Question: I am using Woocommerce with WordPress. How do I calculate pricing based on number of attributes selected as shown in the image. E.g. the current order should amount to Rs. 9100 as there are 9 attributes priced at Rs. 1000 each and Rs. 100 for the product base price.
Overall quantity for the product always is one.

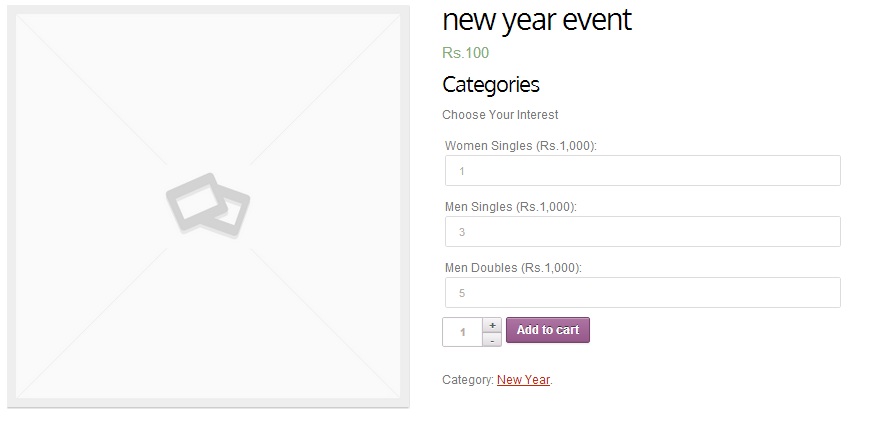
Answer: I was able to solve the problem by using Gravity forms and Gravity forms addon for woocommerce.
Next I created added multiple product fields which automatically come with field and finished with the field.
Next I created a product with and integrated it with gravity form I just created.. voila..
Edit: if you guys have any other creative of doing this. Please answer below.